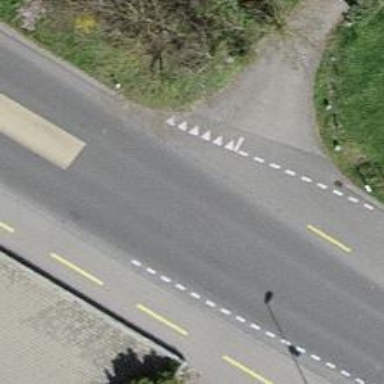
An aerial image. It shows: Secondary road with dedicated lane for cyclists.